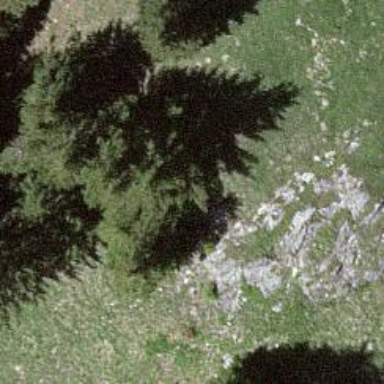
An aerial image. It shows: Beautiful tree in nature.